三年级 · 逻辑题
看图回答。

(1) 上午第一节课是多长时间?

(2) 上午 10: 02 同学们正在做什么?

(3) 如果你从家到学校要走 10 分钟, 你最晚什么时候从家里出发才能不迟到? 说说你的理由。

（4）你能发现上课时间的规律吗? 请你填出上午第四节课的上课时间。
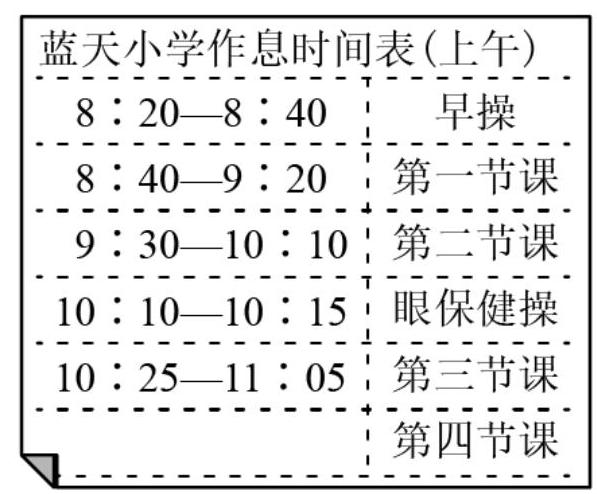
答案: (1) 40 分钟;

(2) 正在上第二节课;

(3) 最晚 8：10 从家里出发才能不迟到; 理由见详解

（4）每节课都是 40 分钟，课间休息 10 分钟；第四节课的上课时间是 11：15-11：55。

【分析】(1) 根据经过时间＝结束时间－开始时间可知，下课时间－上课时间 $=$ 上课时长;

(2) 观察上午 10: 02 在哪个时间段内, 即可判断同学们正在做什么;

(3) 用到校时间减去从家到学校所用时间, 即可解答;

（4）根据经过时间＝结束时间一开始时间, 求出各个时间段所经过时间, 观察即可得到规律; 再利用观察到的规律，结合经过时间＝结束时间－开始时间，即可求出第四节课的上课时间。

【详解】(1) 9 时 20 分 -8 时 40 分 $=40$ （分）

答：上午第一节课是 40 分钟。

（2）答：上午 10：02 在 9：30-10：10 这个时间段之间, 所以正在上第二节课。

(3) 8 时 20 分 -10 分 $=8$ 时 10 分

答: 最晚 8 时 10 分, 从家里出发, 正好在 8 时 20 分到校, 再晚就迟到了。

(4) 9 时 20 分 -8 时 40 分 $=40$ (分);

10 时 10 分 -9 时 30 分 $=40$ (分）;

11 时 5 分 -10 时 25 分 $=40$ (分);

可发现每节课都是 40 分钟;

9 时 30 分 -9 时 20 分 $=10$ (分)；

10 时 25 分 -10 时 15 分 $=10$ (分) ;

可知课间休息 10 分钟;

据此可知第四节课上课时间为: 11 时 5 分 +10 分 $=11$ 时 15 分,

下课时间为: 11 时 15 分 +40 分 $=11$ 时 55 分;

答：我能发现每节课都是 40 分钟, 课间休息 10 分钟; 第四节课上课时间是 11：15-11：55。

【点睛】熟记并灵活运用经过时间＝结束时间一开始时间, 是解答本题的关键。